Brain MRI, t2w sequence, axial 2D slice.
Patient: age 37, sex F, weight 95 kg, height 1.95 m
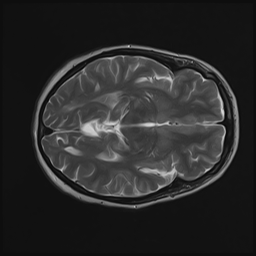